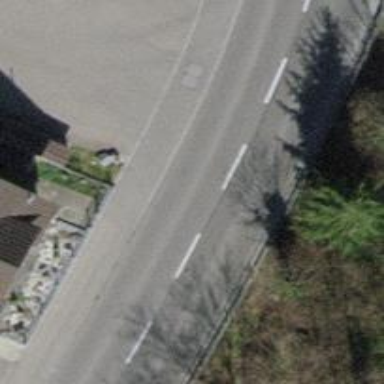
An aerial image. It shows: Sidewalk.